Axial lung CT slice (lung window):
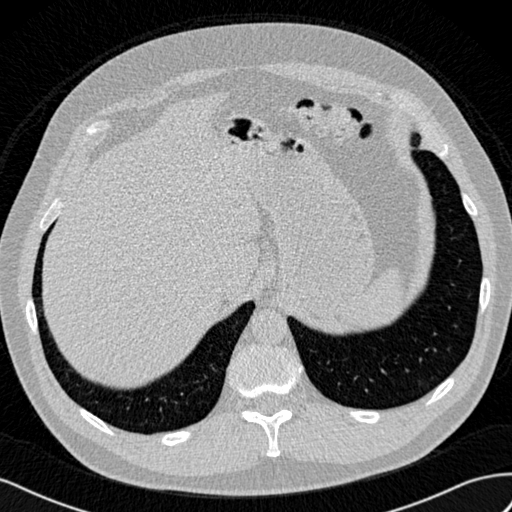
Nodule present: no